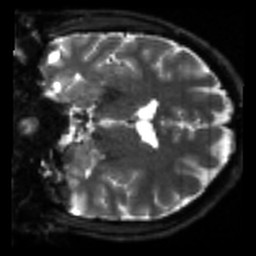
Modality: sbref
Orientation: coronal
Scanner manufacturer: siemens
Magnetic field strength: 3 T
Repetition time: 4 s
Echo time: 0.0594 s